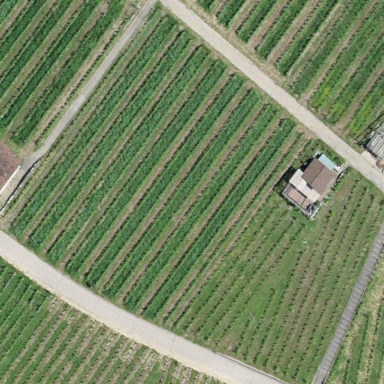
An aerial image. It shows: Vineyard growing grapes.